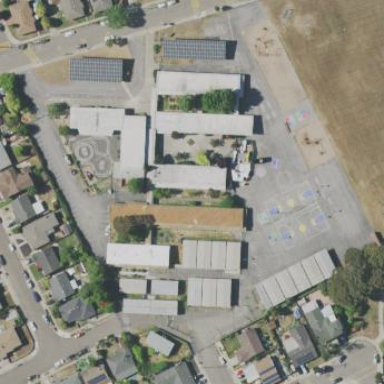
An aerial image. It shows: School.